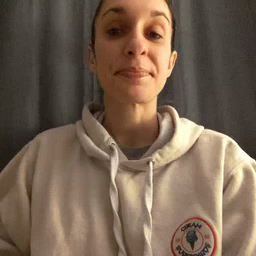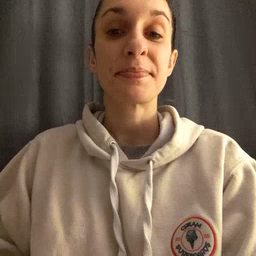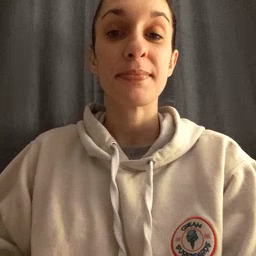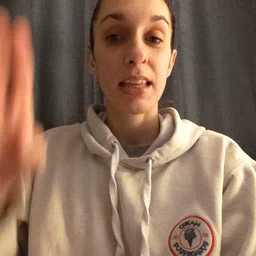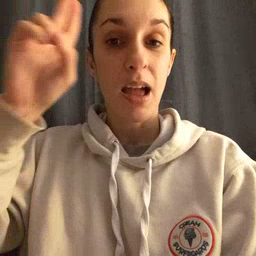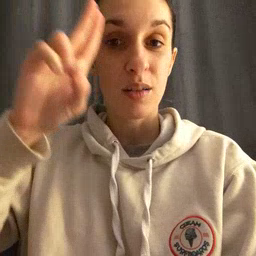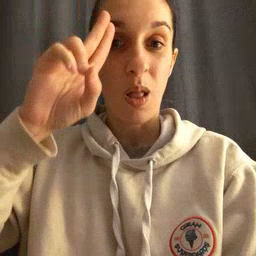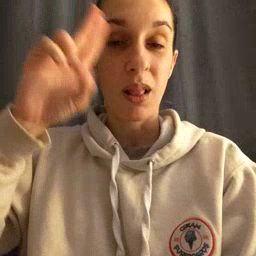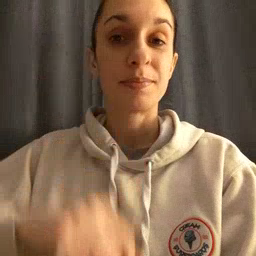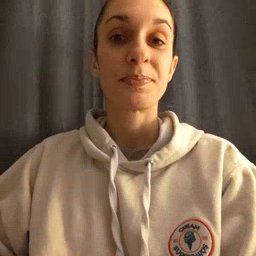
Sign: uncle